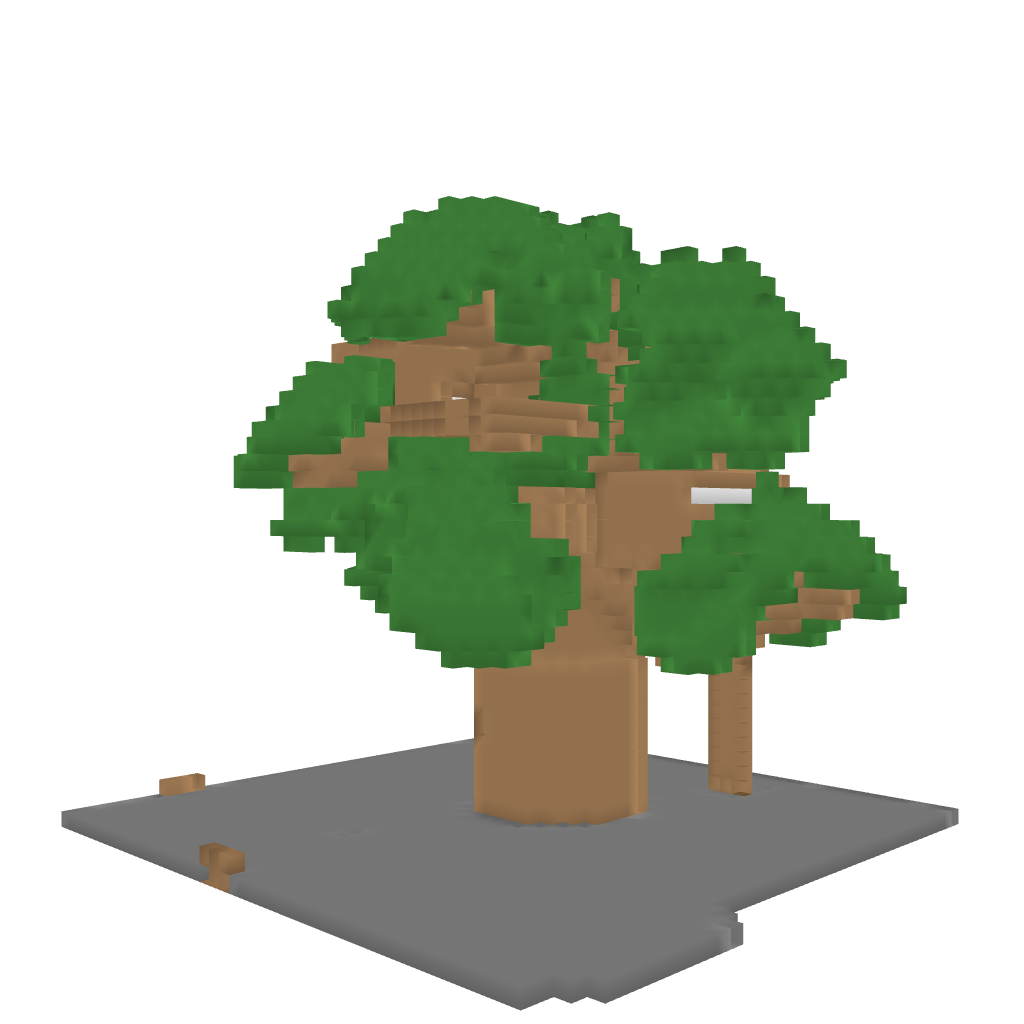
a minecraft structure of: Tree House v1 high quality